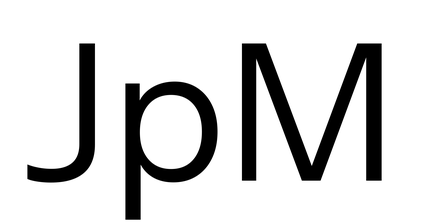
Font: InstrumentSans_Regular